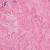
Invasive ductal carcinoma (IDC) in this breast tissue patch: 0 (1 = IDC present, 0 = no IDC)